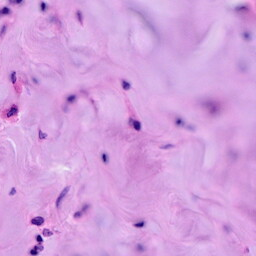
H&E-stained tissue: Breast